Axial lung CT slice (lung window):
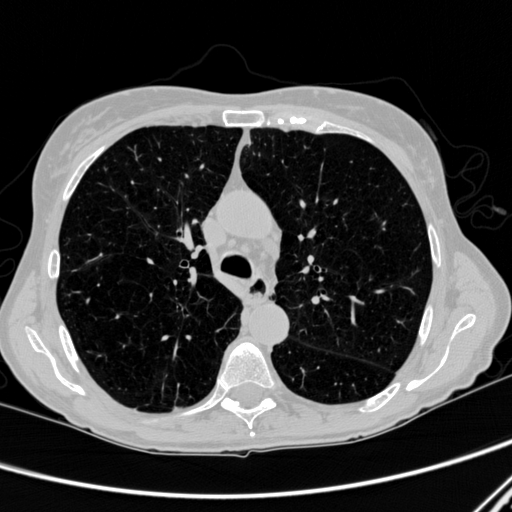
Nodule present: no